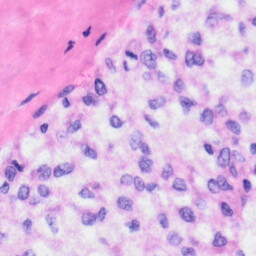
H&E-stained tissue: Liver